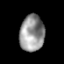
Tissue: prostate
Cell type: NK cells
Senescence score: 0.7765
Nuclear area (px): 873
Mean DAPI intensity: 149.354